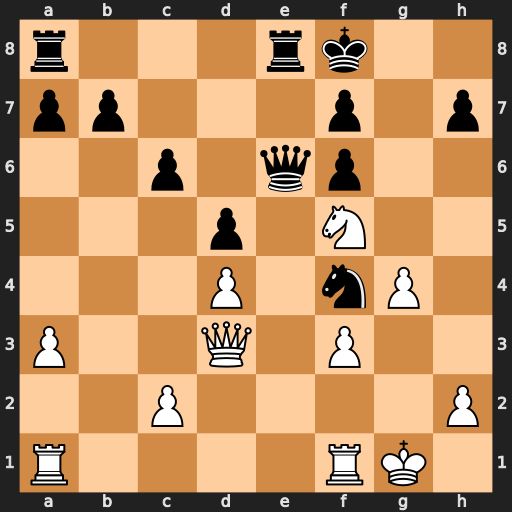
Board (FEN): r3rk2/pp3p1p/2p1qp2/3p1N2/3P1nP1/P2Q1P2/2P4P/R4RK1
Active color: w
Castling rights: -
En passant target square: -
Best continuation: Qd2 Nh3+ Kh1